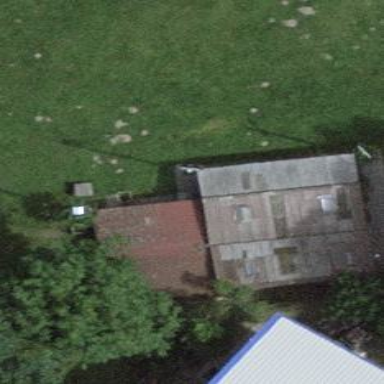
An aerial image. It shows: Shed.